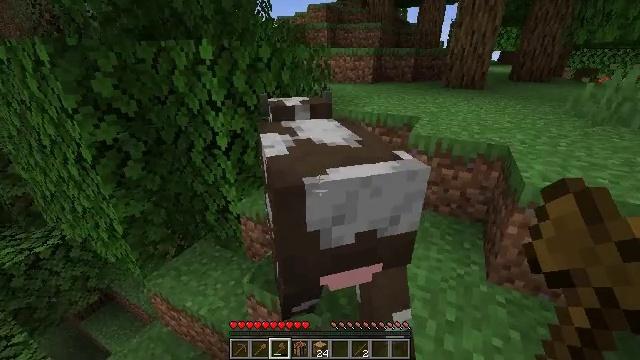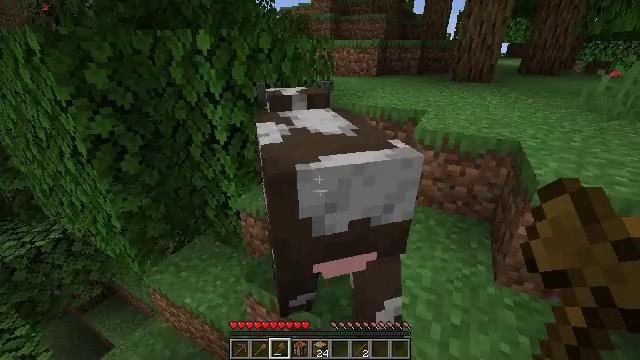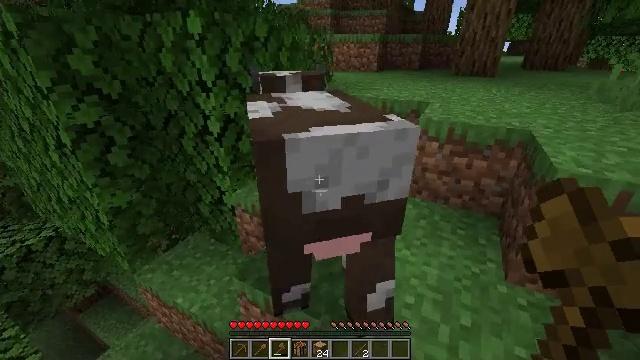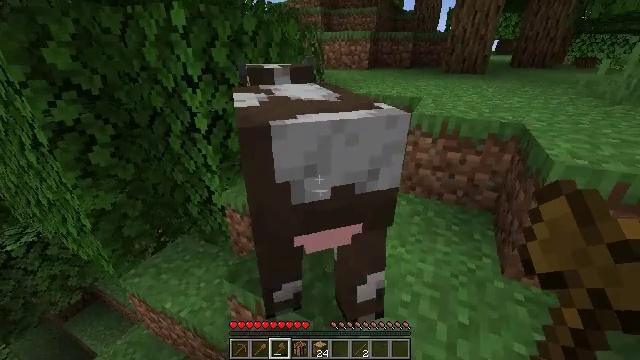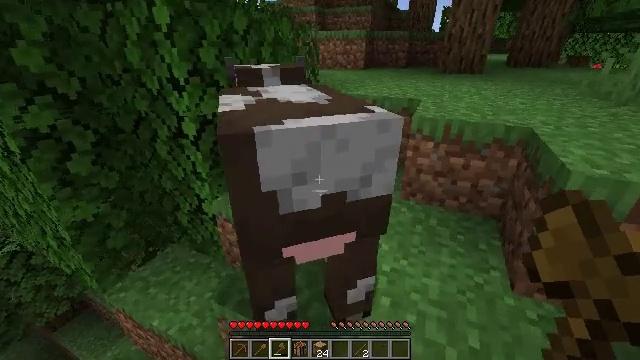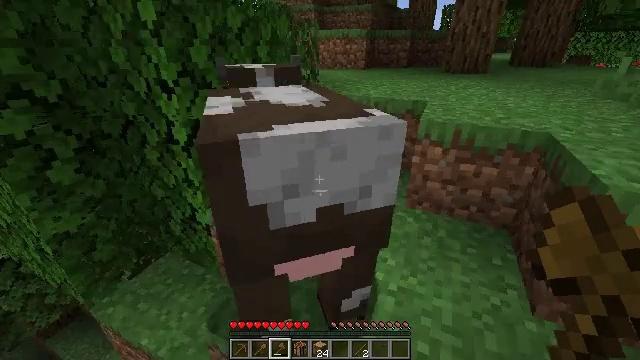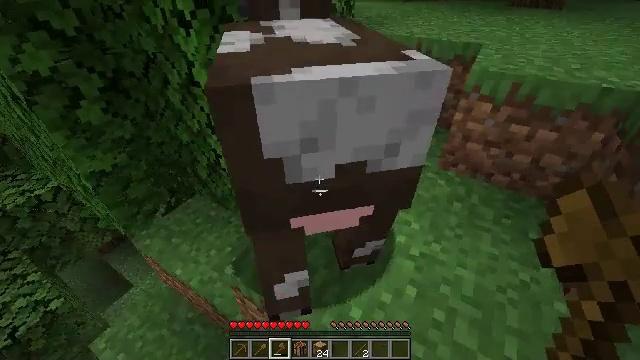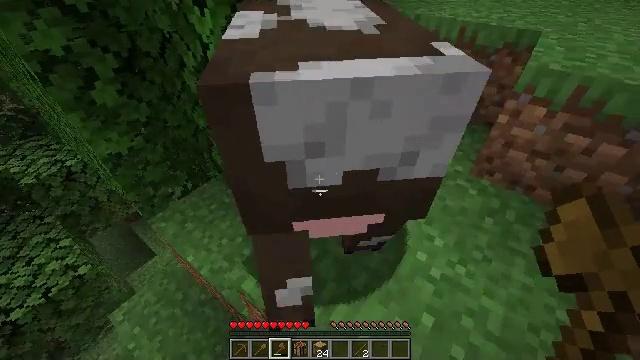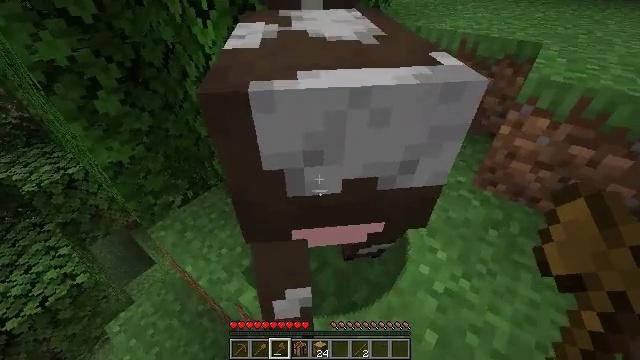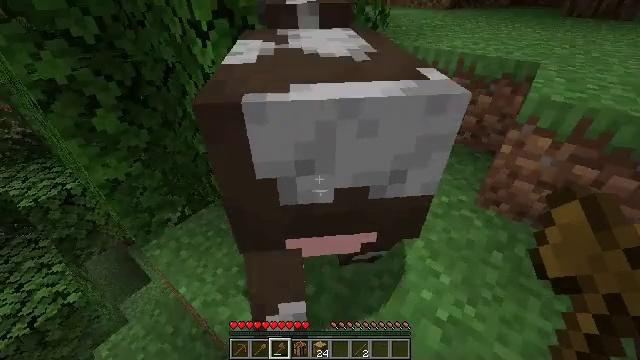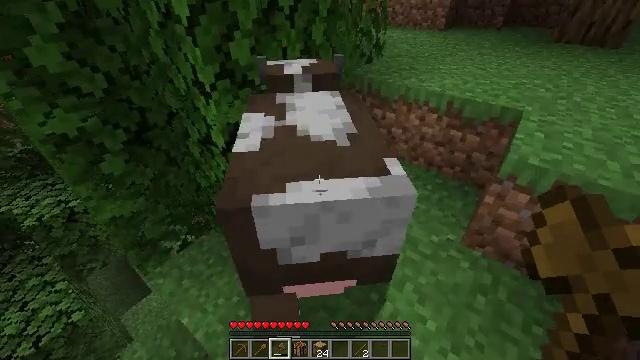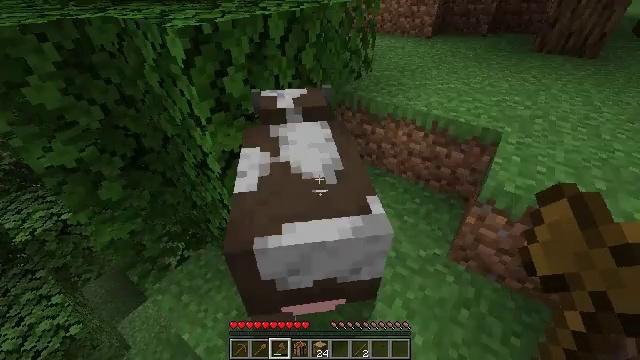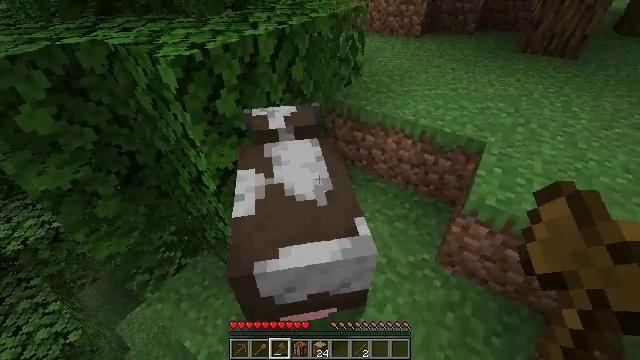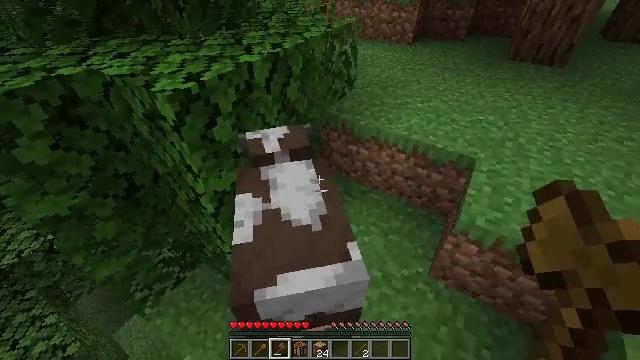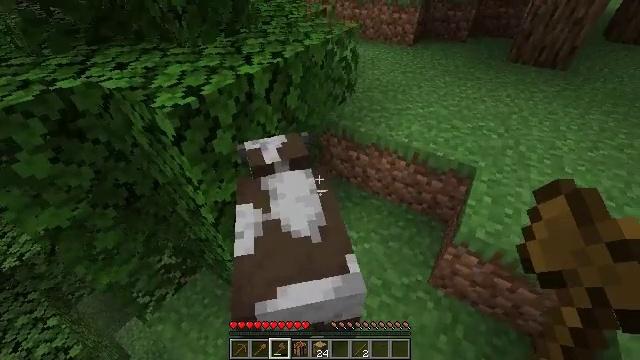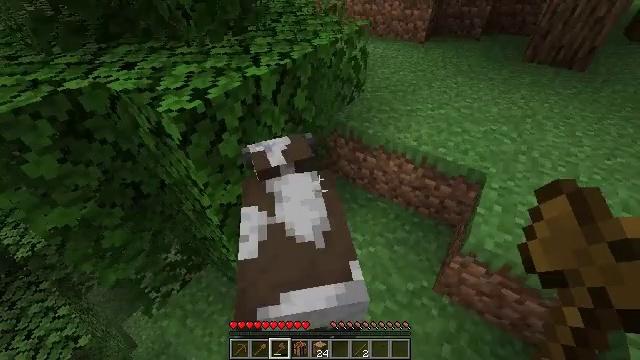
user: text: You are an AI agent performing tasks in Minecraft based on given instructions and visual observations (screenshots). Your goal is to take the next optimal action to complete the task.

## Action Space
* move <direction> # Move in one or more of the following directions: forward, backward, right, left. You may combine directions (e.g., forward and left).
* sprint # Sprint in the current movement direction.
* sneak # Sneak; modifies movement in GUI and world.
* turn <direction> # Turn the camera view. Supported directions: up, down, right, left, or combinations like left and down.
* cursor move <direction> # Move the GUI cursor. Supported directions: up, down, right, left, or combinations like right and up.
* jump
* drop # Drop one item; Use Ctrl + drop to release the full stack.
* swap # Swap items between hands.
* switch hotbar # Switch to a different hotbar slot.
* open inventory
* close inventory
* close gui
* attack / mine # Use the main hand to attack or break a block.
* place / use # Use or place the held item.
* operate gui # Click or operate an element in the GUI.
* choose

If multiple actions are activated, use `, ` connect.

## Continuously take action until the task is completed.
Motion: motion action
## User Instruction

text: Hunt a cow.
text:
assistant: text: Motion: move forward, turn down
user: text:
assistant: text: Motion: move forward
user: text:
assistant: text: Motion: move forward, turn right
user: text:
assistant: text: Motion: move forward, turn right
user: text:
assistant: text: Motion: move forward
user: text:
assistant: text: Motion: move forward, turn left and down
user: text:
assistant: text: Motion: turn left and down
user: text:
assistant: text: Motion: turn up
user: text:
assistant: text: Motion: turn up
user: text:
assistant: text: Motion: move forward, jump
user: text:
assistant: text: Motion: move forward, turn right, jump
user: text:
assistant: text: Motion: move forward, turn right and down, jump
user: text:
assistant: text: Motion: move forward, turn right, jump
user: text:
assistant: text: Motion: move forward
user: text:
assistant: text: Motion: move forward, turn left and down
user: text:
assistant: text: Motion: turn left and down
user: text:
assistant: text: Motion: turn left and down
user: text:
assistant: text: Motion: turn left
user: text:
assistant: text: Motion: no_op
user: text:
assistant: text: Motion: attack / mine
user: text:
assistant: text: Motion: turn left and up, attack / mine
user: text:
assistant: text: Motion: turn down, attack / mine
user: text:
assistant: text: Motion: no_op
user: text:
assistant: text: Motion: no_op
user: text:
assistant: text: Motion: no_op